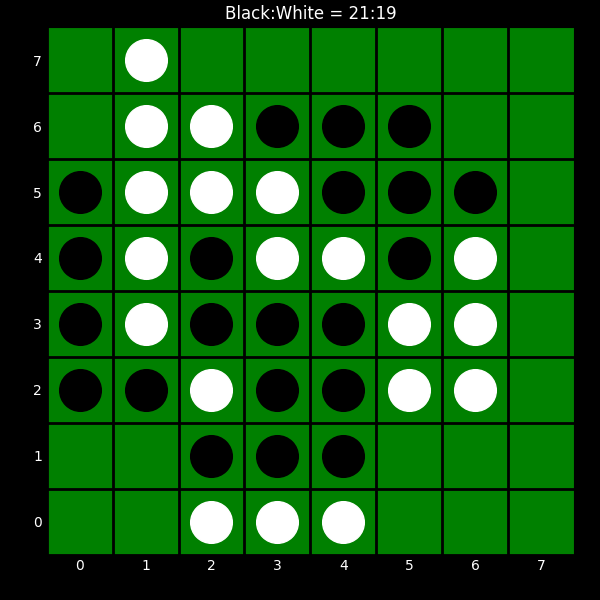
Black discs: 21
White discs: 19